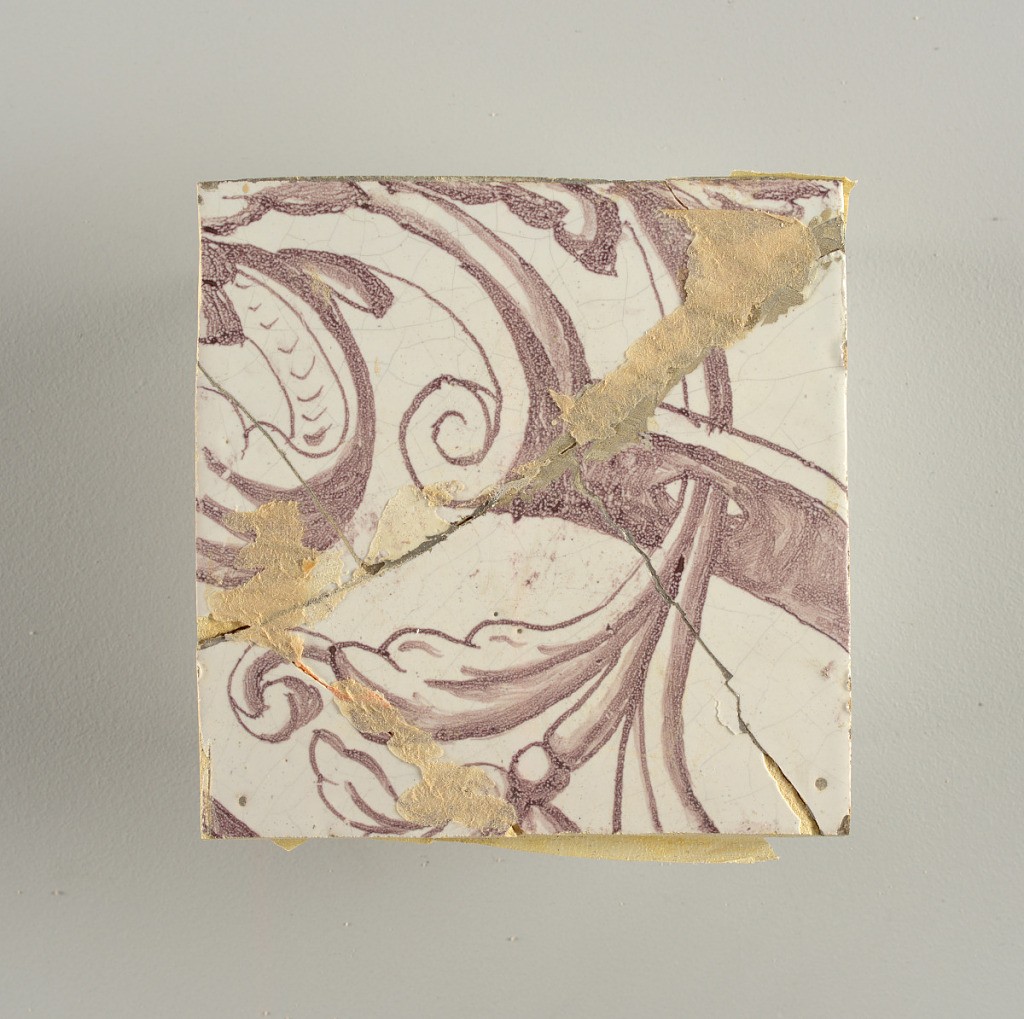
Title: Wall facing
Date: ca. 1725
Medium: Tin-glazed earthenware, underglaze
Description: Horizontal rectangle.  Thirty-seven tiles wide and twenty-one high with opening for door or window nineteen and one-half tiles high and twelve wide.  To left and right of opening, centered canopy above. Left, woman representing Hope, right, a sculputure urn.  Centered above opening, a mascaron.  Arabesque design of foliage.